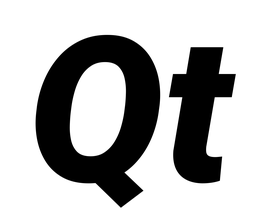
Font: Roboto-Italic_Black_Italic